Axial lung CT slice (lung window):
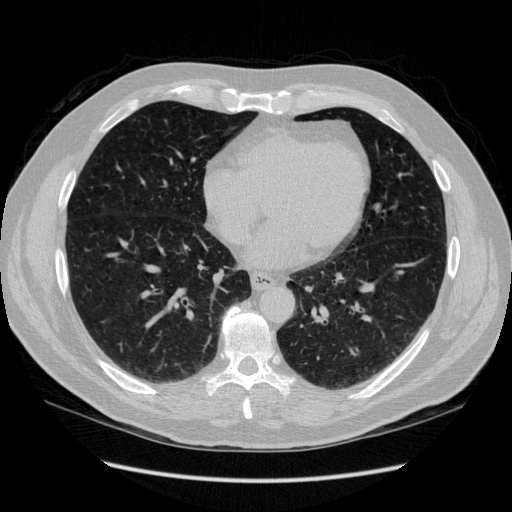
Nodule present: no